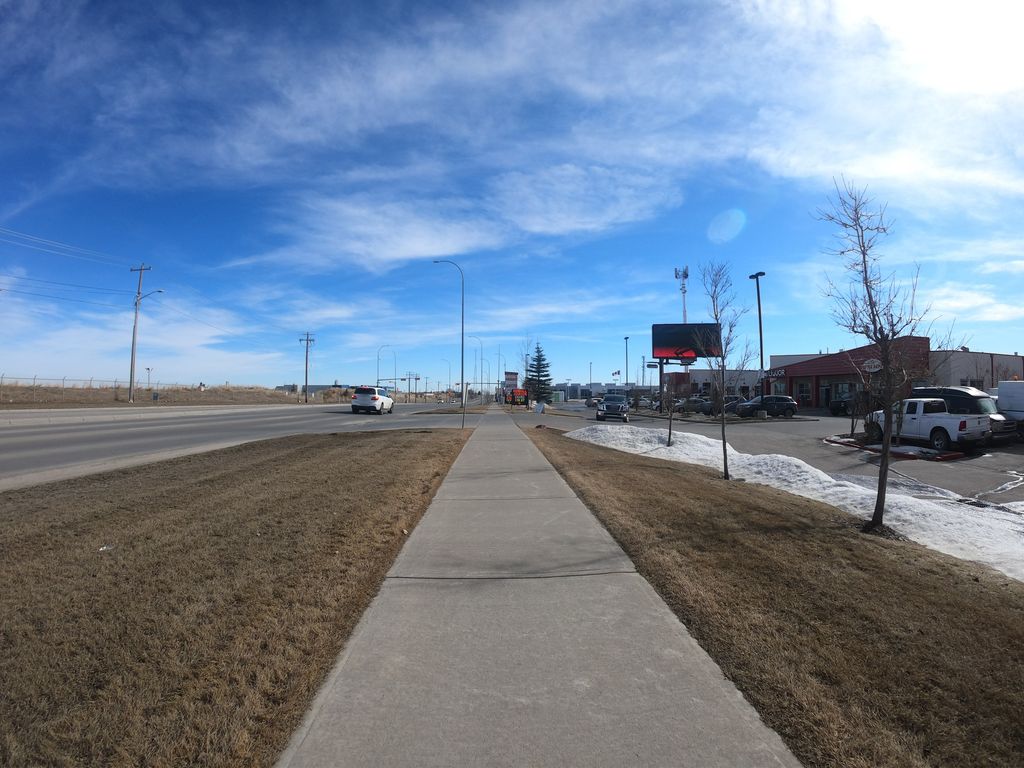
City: calgary